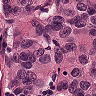
Metastatic tissue present: yes